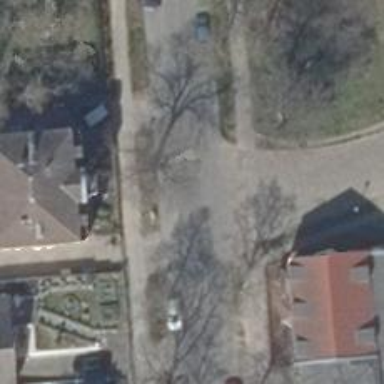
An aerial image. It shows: Residential road with separate sidewalk.